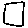
Label: square